Field crop: maize
Growth stage: 2
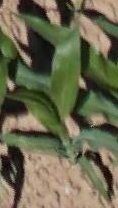
Species: maize